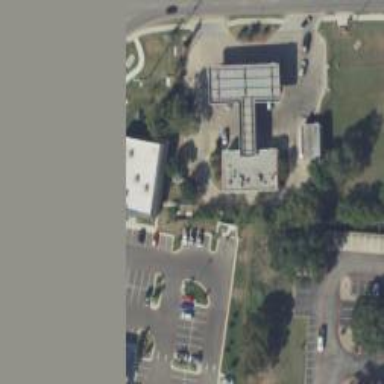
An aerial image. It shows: Healthcare clinic is depicted in the image.